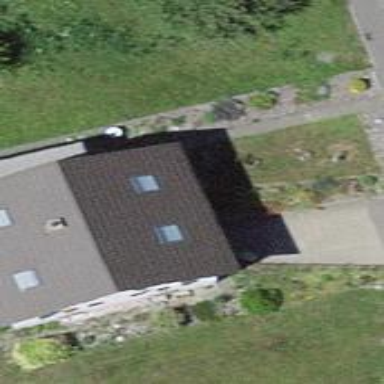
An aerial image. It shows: Building with tiled roof.